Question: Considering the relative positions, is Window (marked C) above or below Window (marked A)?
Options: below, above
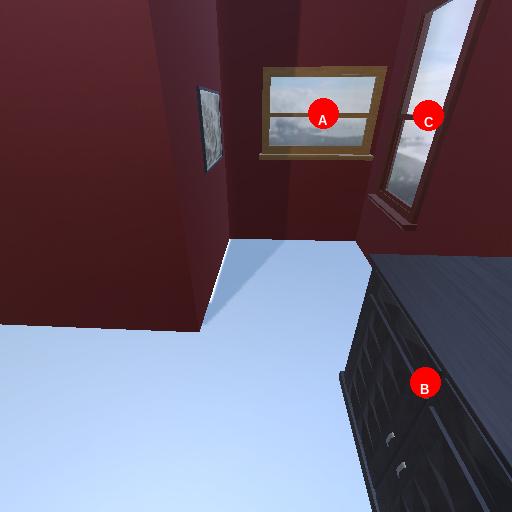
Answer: below